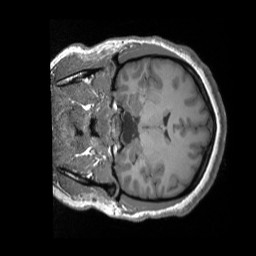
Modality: T1w
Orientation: coronal